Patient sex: M
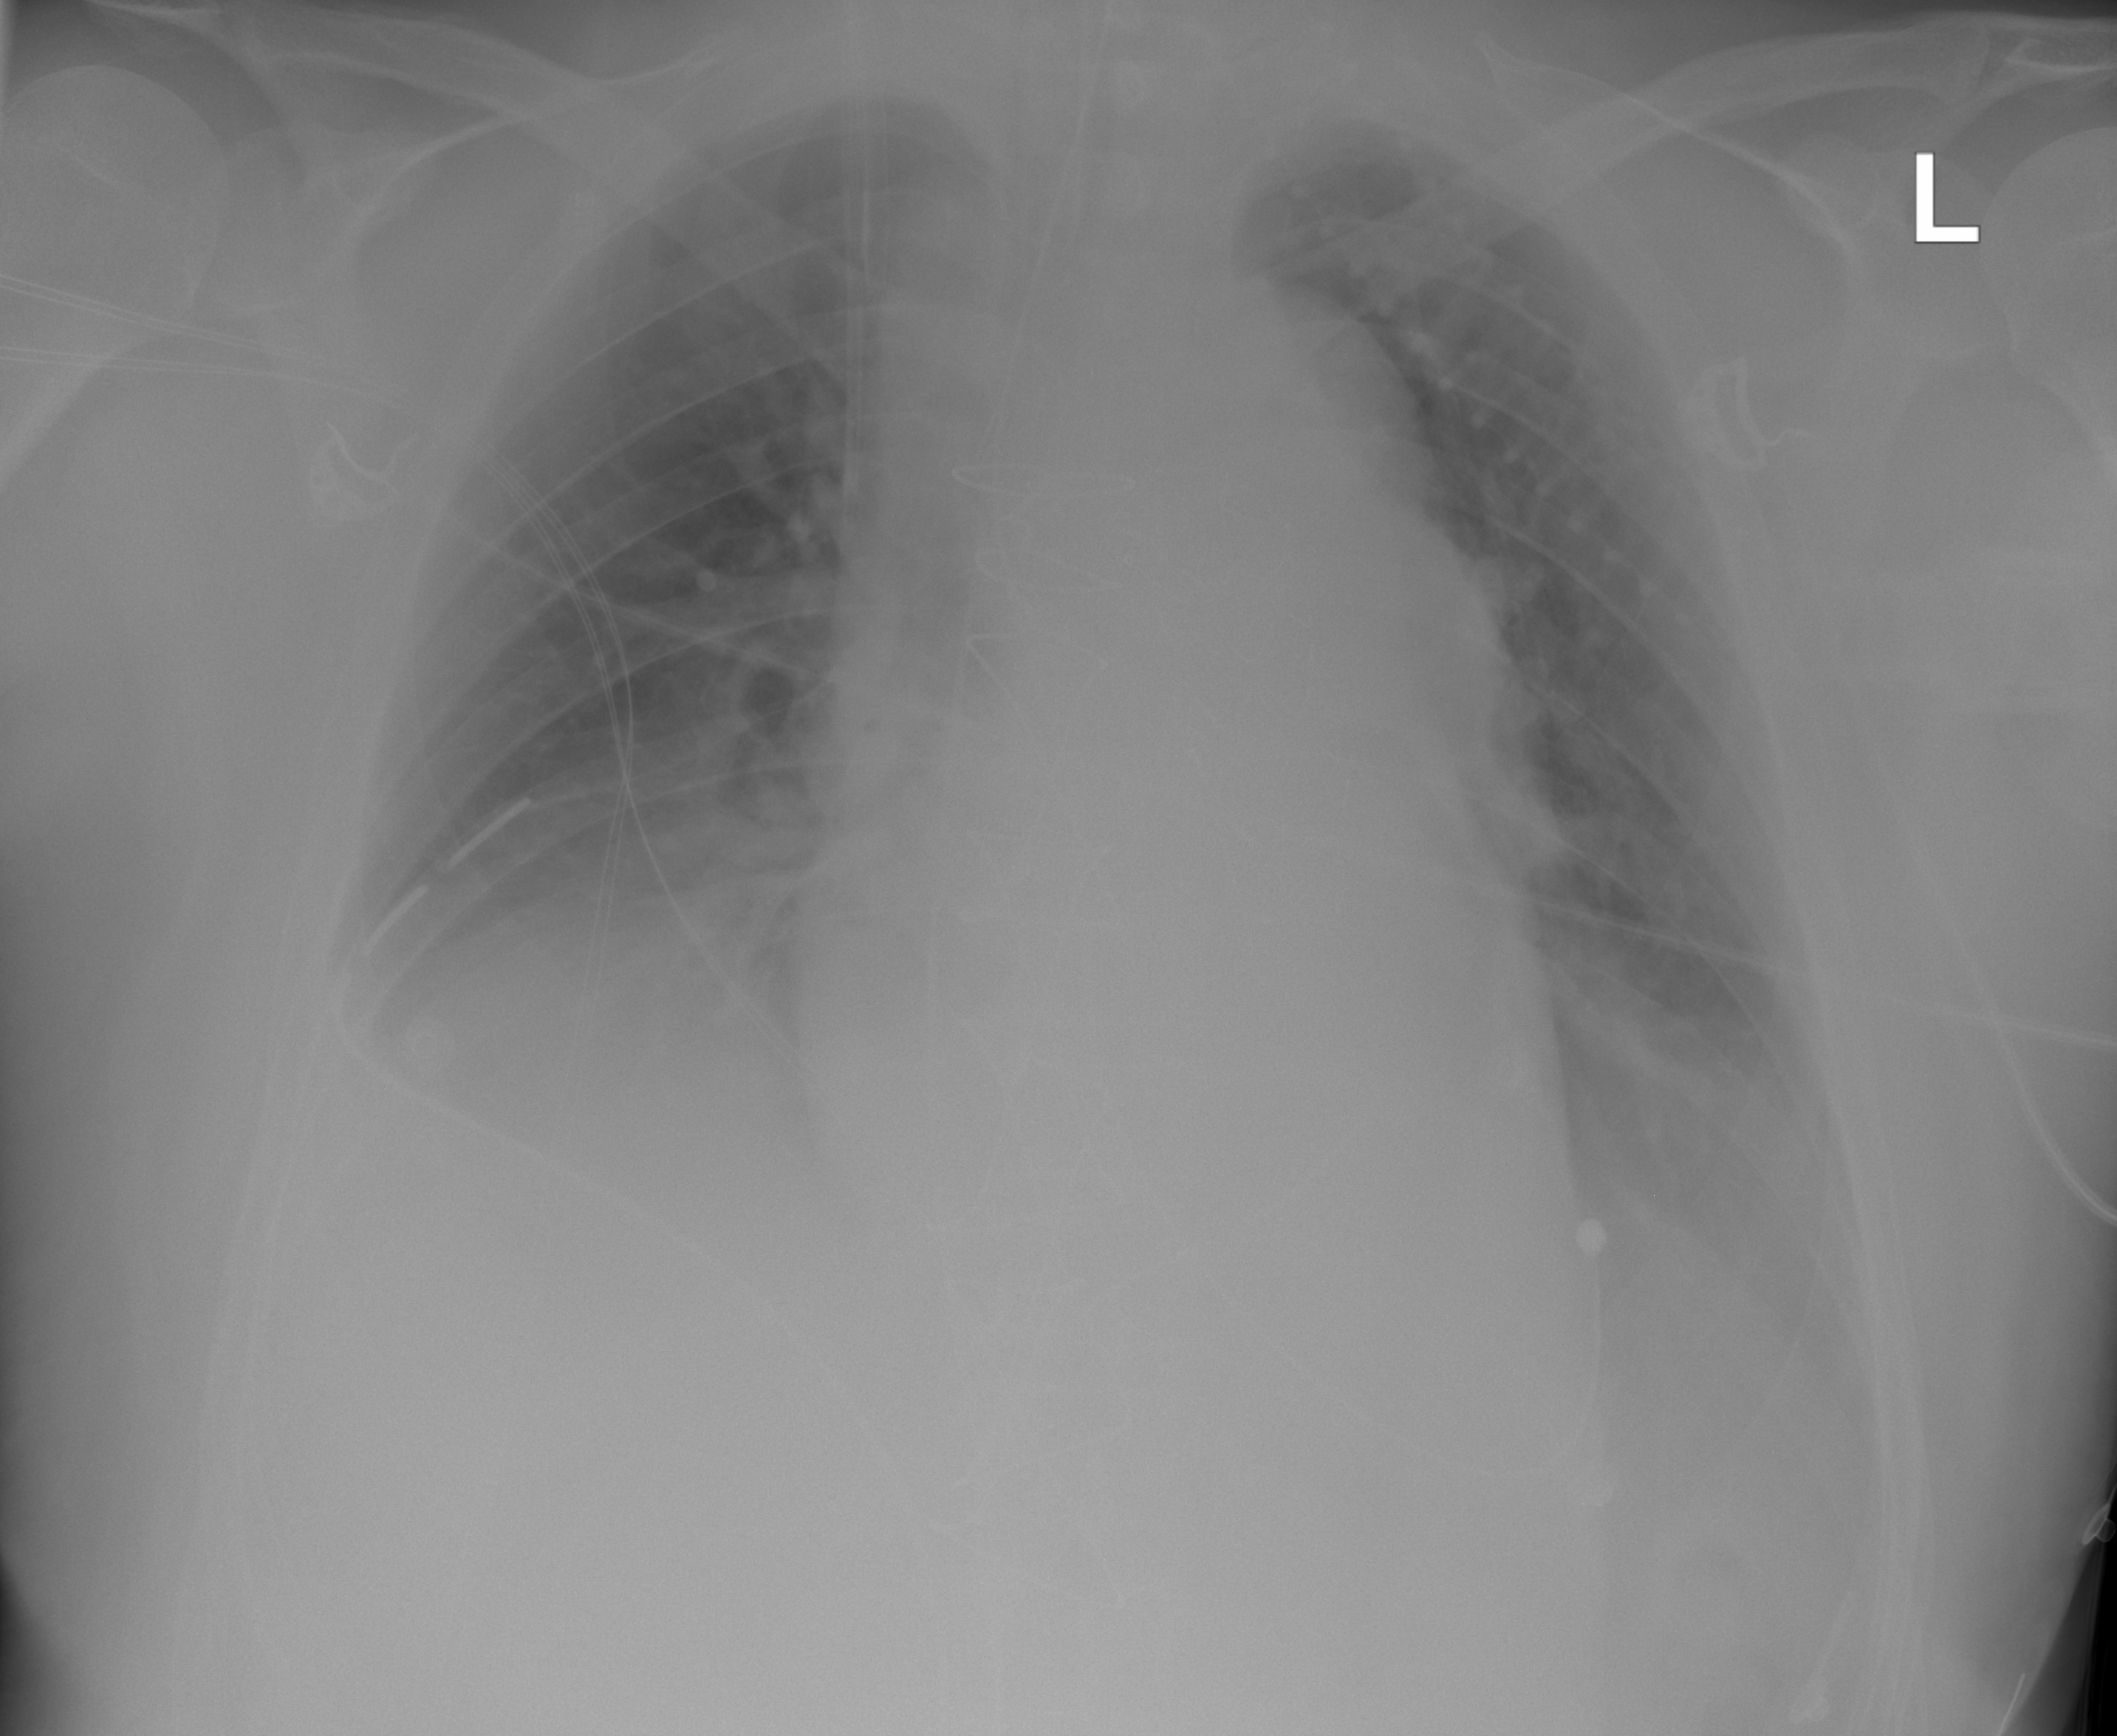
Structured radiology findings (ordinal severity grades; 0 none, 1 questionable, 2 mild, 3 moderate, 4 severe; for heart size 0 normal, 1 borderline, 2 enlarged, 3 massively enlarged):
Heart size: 0
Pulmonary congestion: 2
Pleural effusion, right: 3
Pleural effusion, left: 2
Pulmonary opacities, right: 1
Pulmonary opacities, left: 1
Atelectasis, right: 2
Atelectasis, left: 2